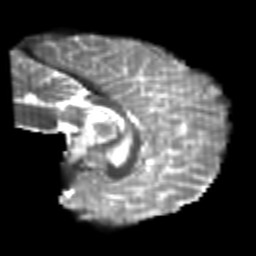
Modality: T2w
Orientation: sagittal
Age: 24
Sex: male
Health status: healthy
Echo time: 0.074 s